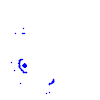
Particle: kaon